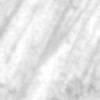
Label: change